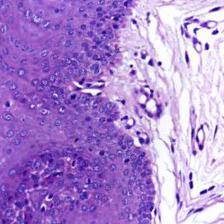
Diagnosis: Normal